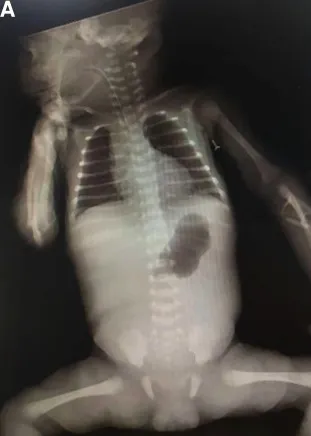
X-ray demonstrates a single bubble sign.
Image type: radiology (x_ray)